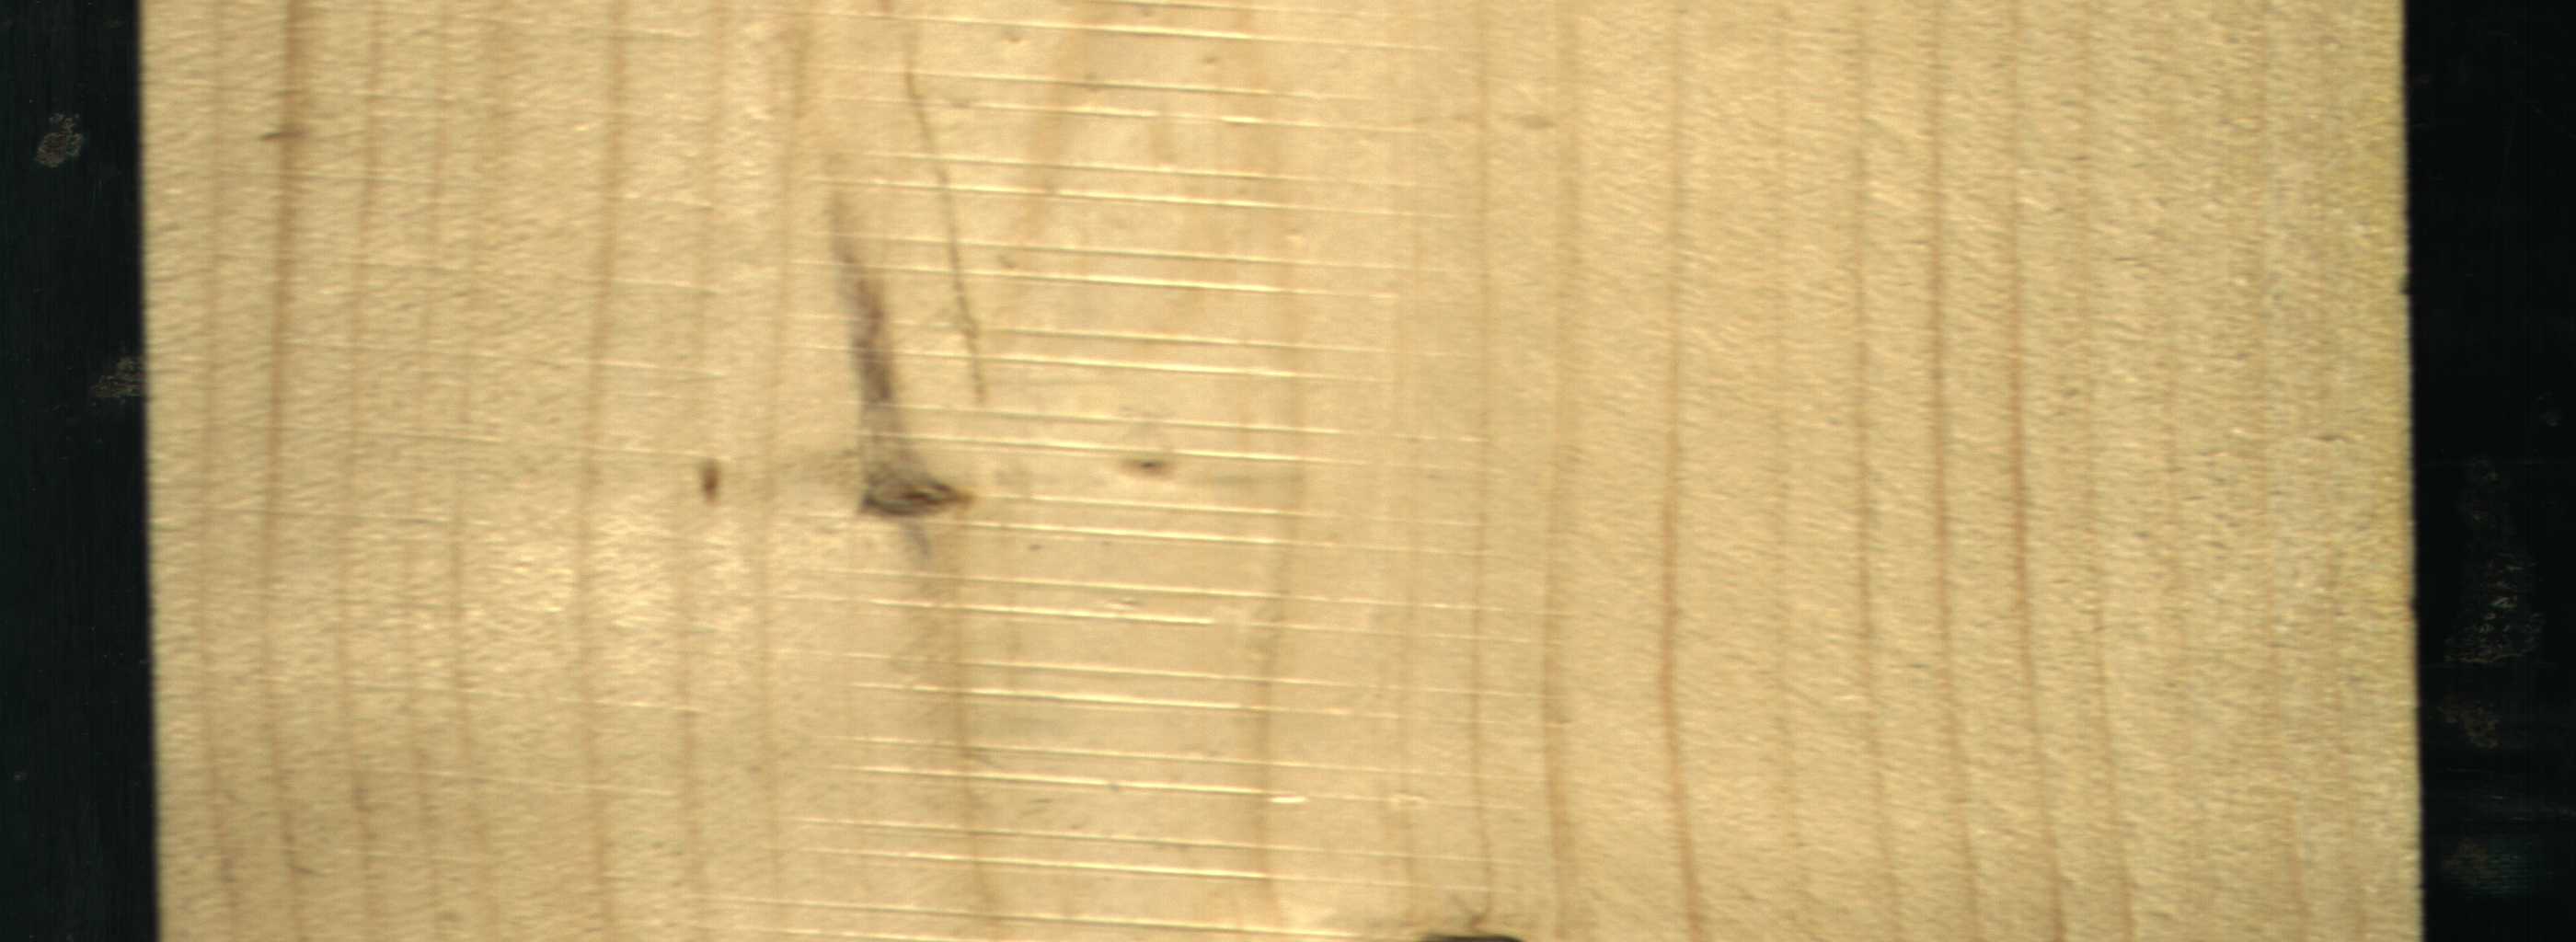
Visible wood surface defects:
Dead_Knot
Live_Knot